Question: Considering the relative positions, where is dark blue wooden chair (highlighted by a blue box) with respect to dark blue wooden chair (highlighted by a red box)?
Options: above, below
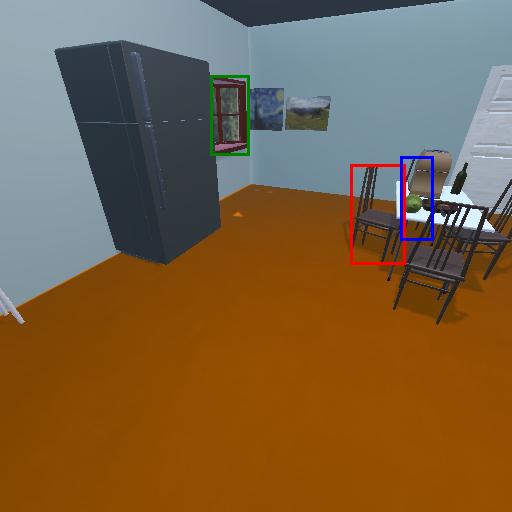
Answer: above